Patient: sex F, age 62
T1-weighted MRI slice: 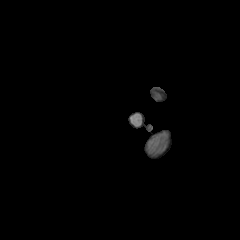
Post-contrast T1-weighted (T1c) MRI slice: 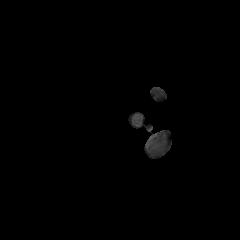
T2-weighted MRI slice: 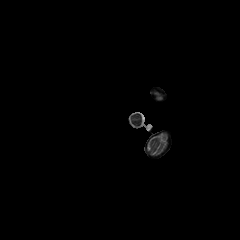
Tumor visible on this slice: no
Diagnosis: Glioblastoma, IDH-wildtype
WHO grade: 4